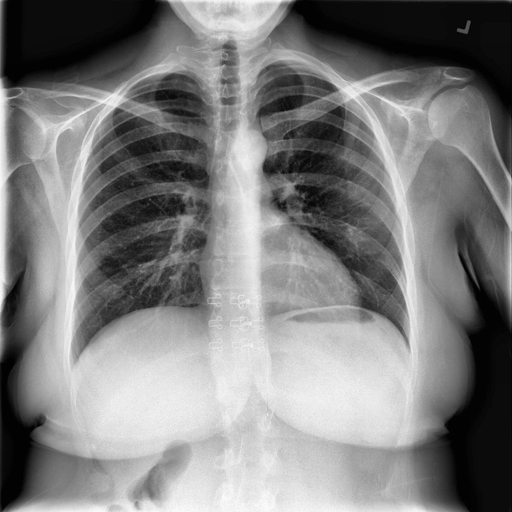
Finding: NORMAL